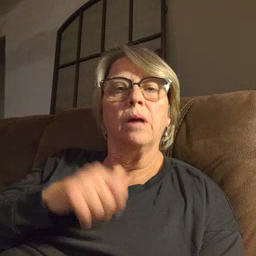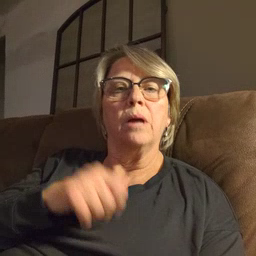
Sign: who